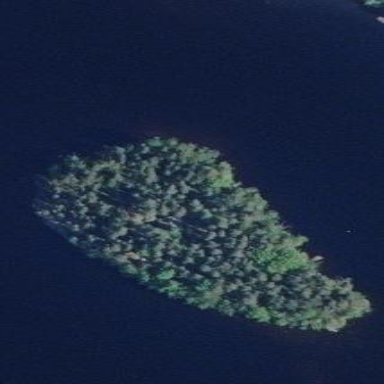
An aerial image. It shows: Islet surrounded by woodland.